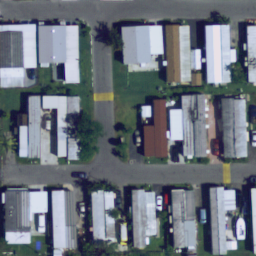
Label: residential